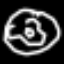
Label: donut